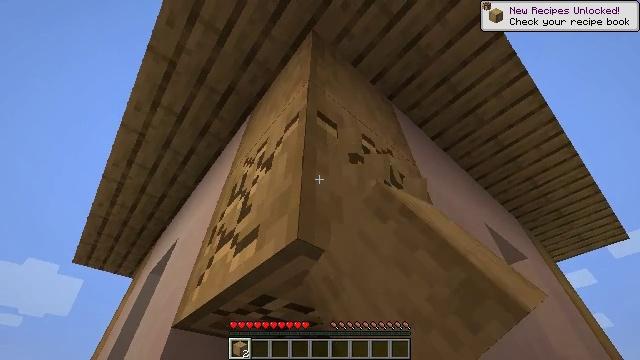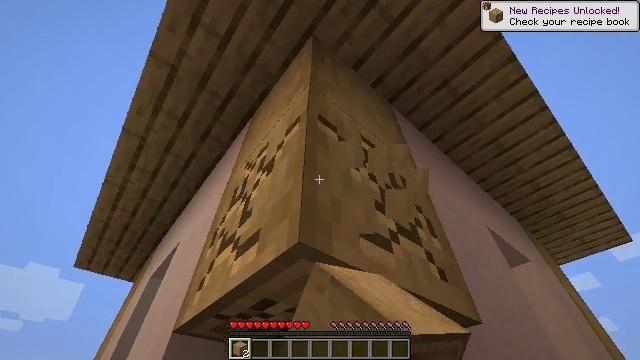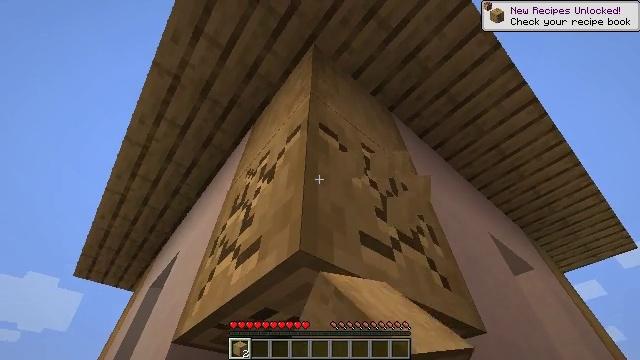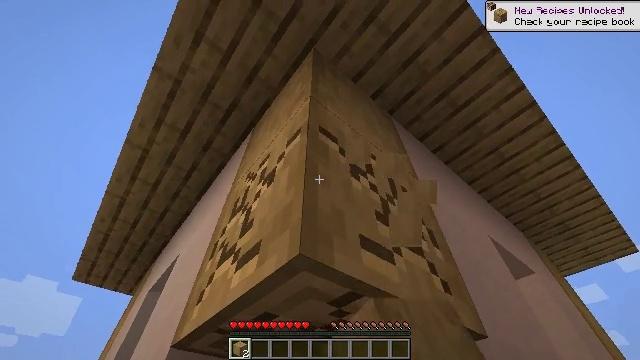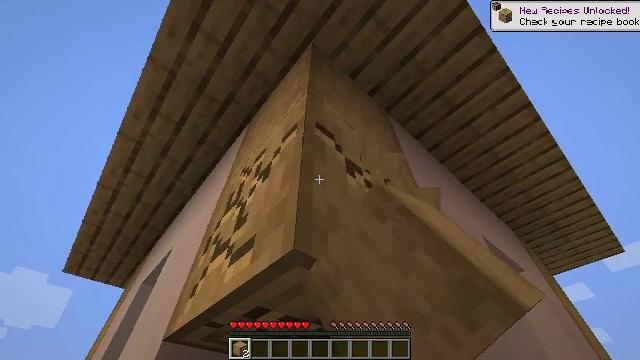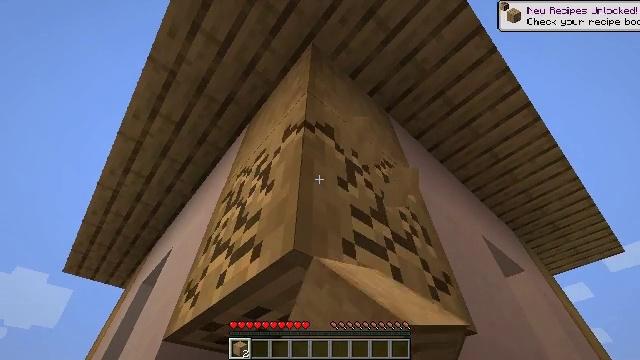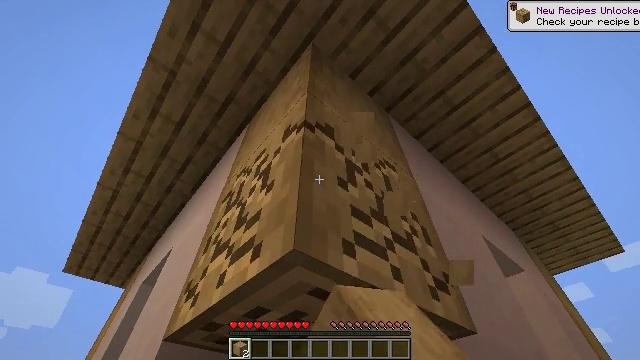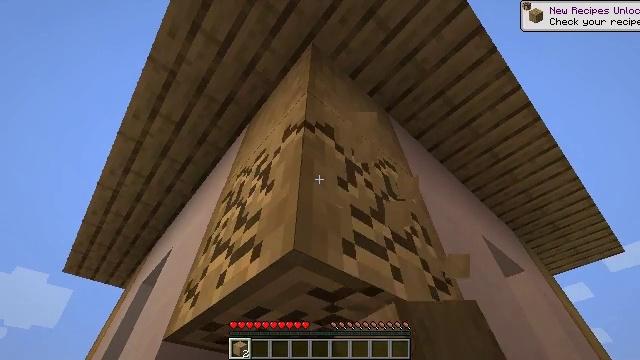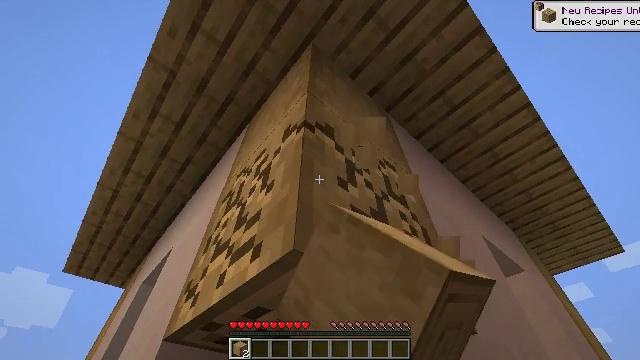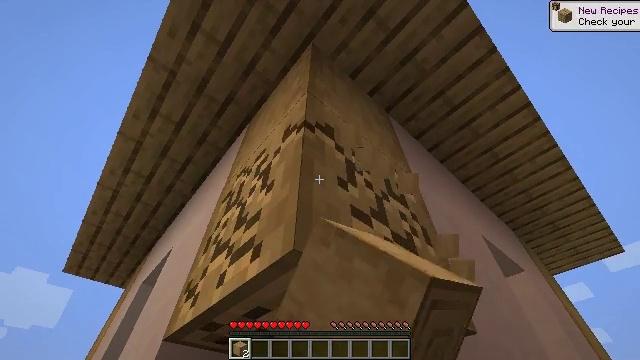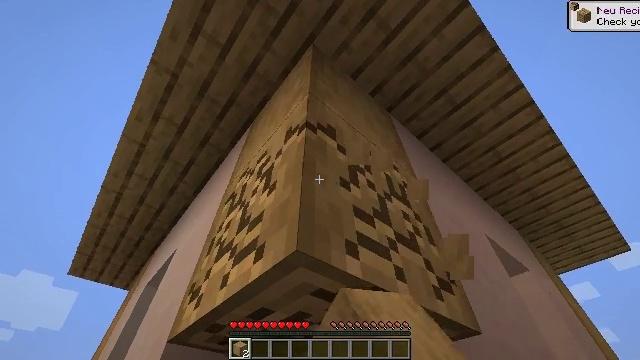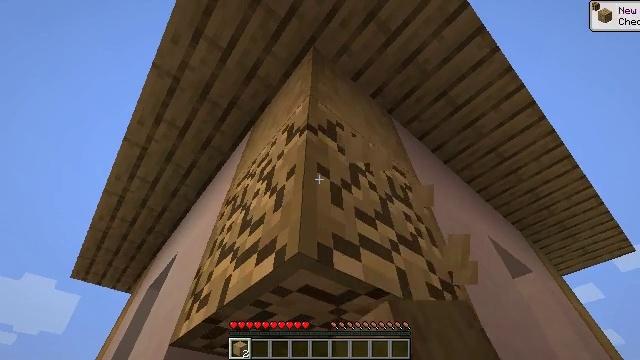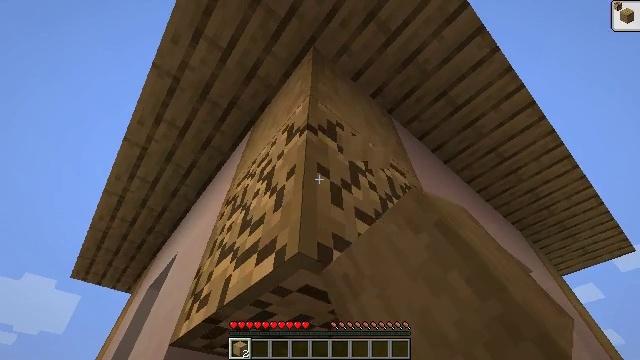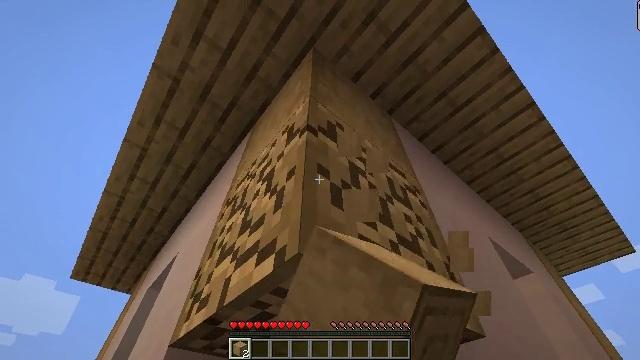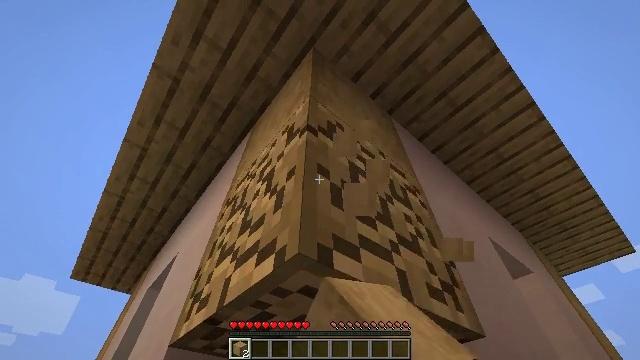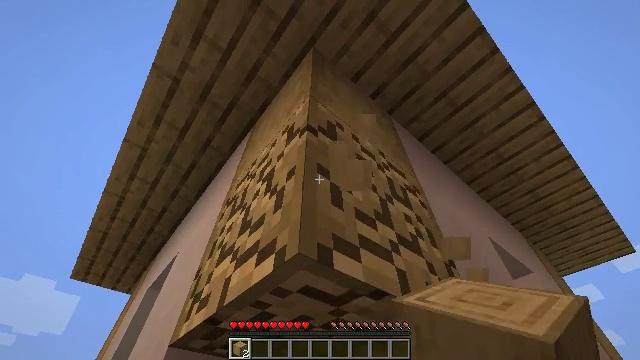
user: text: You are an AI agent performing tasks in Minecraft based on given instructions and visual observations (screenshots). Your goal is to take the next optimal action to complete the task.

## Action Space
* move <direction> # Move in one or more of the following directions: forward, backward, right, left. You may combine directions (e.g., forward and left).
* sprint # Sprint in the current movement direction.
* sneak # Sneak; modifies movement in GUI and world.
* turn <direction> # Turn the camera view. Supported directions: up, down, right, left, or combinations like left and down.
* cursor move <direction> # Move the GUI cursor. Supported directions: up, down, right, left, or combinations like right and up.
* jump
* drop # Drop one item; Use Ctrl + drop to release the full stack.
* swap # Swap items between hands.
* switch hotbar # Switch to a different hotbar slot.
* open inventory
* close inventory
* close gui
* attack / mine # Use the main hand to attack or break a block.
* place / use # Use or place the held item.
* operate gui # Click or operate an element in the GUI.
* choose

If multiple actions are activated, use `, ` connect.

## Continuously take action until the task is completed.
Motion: motion action
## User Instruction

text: Attack the stripped oak log to collect it.
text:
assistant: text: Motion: attack / mine
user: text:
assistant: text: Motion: turn up, attack / mine
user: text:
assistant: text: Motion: attack / mine
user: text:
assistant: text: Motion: turn right, attack / mine
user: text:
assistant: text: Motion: attack / mine
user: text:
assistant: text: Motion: attack / mine
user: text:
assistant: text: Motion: attack / mine
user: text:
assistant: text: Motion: attack / mine
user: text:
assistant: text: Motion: attack / mine
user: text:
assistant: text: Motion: attack / mine
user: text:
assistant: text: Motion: attack / mine
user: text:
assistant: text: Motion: attack / mine
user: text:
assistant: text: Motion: attack / mine
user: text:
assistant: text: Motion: attack / mine
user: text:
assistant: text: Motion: attack / mine
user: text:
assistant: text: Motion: attack / mine
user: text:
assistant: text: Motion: attack / mine
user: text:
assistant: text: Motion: turn up, attack / mine
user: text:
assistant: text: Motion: attack / mine
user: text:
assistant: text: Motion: attack / mine
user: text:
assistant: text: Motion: attack / mine
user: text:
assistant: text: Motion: attack / mine
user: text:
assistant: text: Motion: attack / mine
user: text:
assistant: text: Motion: attack / mine
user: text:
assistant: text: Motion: turn up, attack / mine
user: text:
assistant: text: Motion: attack / mine
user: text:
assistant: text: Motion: attack / mine
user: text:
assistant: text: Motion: attack / mine
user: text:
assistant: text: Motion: attack / mine
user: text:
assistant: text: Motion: attack / mine